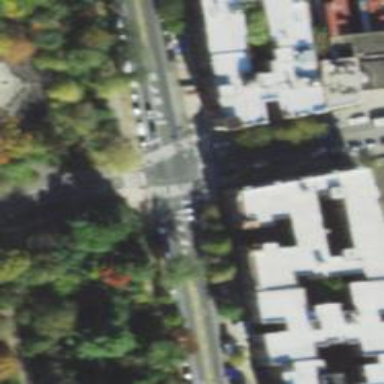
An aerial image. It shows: Footway with asphalt surface and marked zebra crossing.